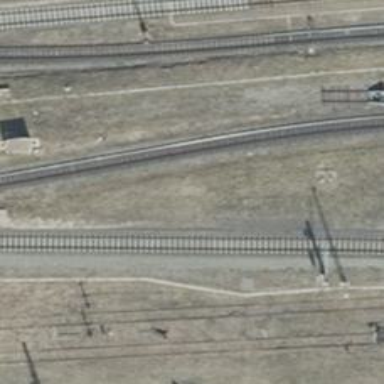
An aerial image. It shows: Abandoned railway yard is depicted.